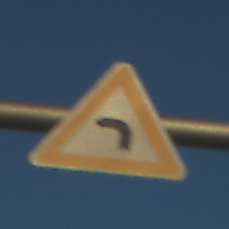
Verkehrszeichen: KurveLinks
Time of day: SunriseSunset
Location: Outdoor (RoadRail)
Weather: Clear
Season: NotSpecified
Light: Natural